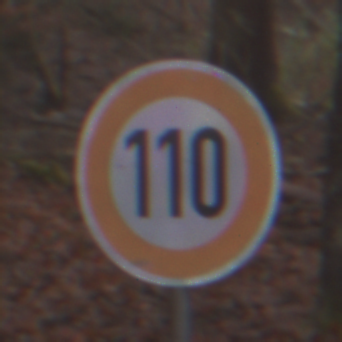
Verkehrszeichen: Geschwindigkeit110
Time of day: Midday
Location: Outdoor (Nature)
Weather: Overcast
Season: Autumn
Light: Natural